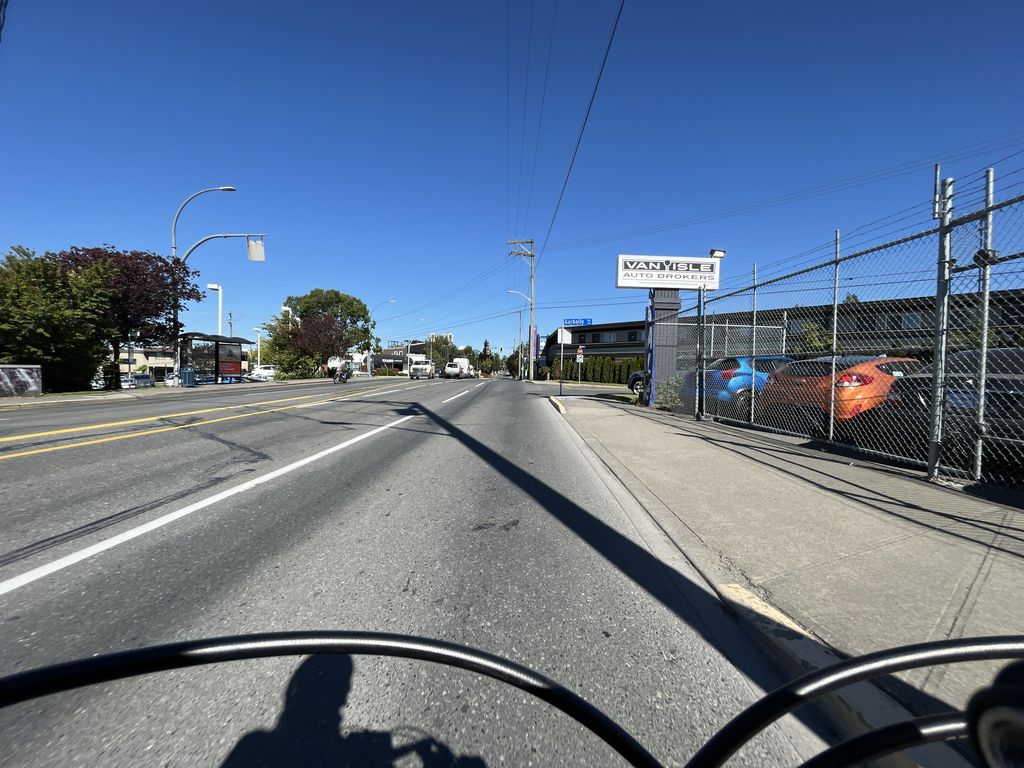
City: victoria